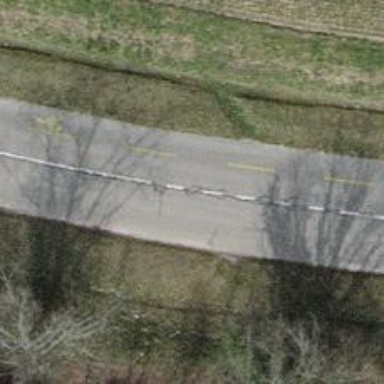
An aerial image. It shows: Unclassified road with asphalt surface. There is lane for cyclists on the left.